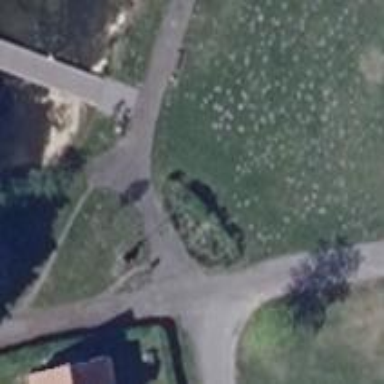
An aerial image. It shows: Compacted path road.